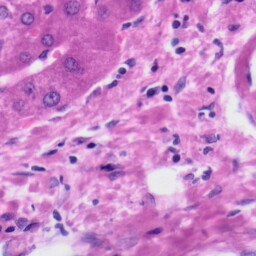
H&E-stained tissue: Liver